Field crop: tomato
Growth stage: 1
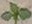
Species: solanum